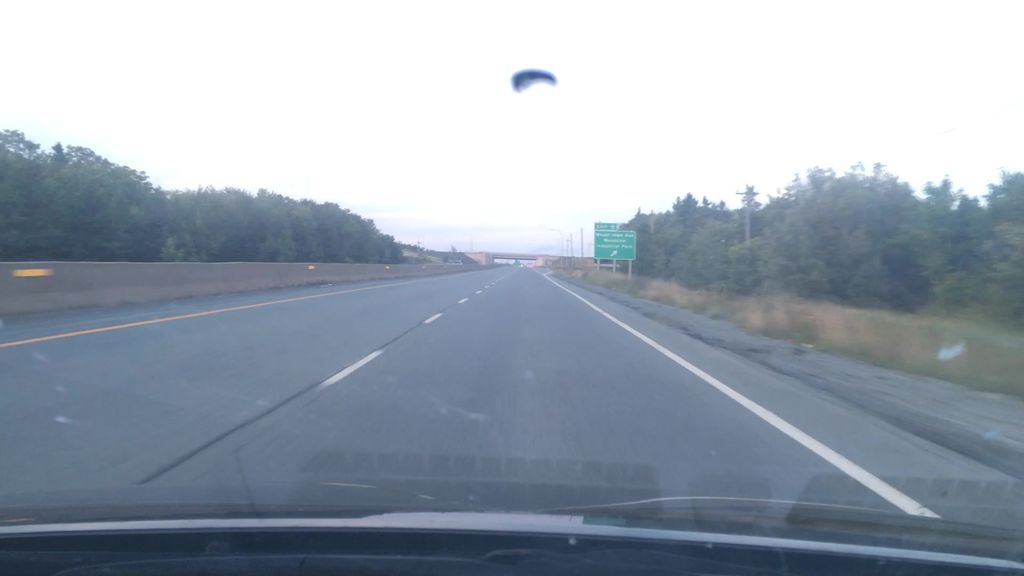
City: halifax